Question: <URL>
"By the way, I have already read everywhere that 'arrayformula' does not work with the other functions that I have used and despite that I have tried infinite combinations but I still have hope..."
I need to find a way to replicate something like in the picture, but using 'ARRAYFORMULA' because the current form that I discovered and made work stops working if they insert rows as I would need to copy the formulas to the new cells.

For the "Next" hyperlink it is "easy" since I use the following formula, where the 2nd parameter of the 'MATCH' function is relative and searches the lower range for the current cell.
Column D:
'''
=IF( ISERROR( MATCH( $A2; $A3:$A; 0)); "-"; HYPERLINK( "#gid=772477244&range="&ADDRESS( ROW()+MATCH($A2;$A3:$A;0); 1; 4); "Next"))
'''
For the "Previous" hyperlink... well... it's a bit more complicated.
First: I need two auxiliary columns, one to number the rows (with 'arrayformula') and another to get the previous row in which it appears (for this I found 3 different ways: 'query()', 'maxif()' or a combination of 'max(filter())' although none work for me with 'ARRAYFORMULA').
Column C:
'''
=IF(ISERROR(F2);"-"; HYPERLINK("#gid=772477244&range="&ADDRESS(F2;1;4); "Previous"))
'''
Column E:
'''
=ARRAYFORMULA( SI( A:A="";; FILA(A:A)))
'''
Column F ( I really don't know which one is the best)
option 1:
'''
=QUERY( A:E; "SELECT E WHERE E < "&E2&" AND A = '"& A2&"' ORDER BY E DESC LIMIT 1")
'''
option 2:
'''
=MAX( FILTER( E:E; A:A=A2; E:E<E2))
'''
option 3:
'''
=MAXIFS( $E:$E; $A:$A; $A2; $E:$E; "<"&FILA($E2))
'''
if you find inconsistencies of ',' and ';' It's because it's in another language.
I hope I was clear and thank you.
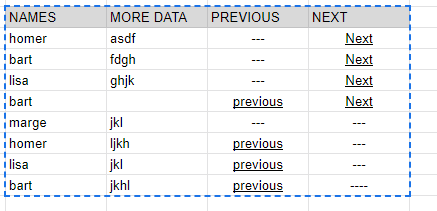
Answer: try:
'''
=INDEX(IF(A2:A="",,IF(ISERROR(VLOOKUP(A2:A&
COUNTIFS(A2:A, A2:A, ROW(A2:A), "<="&ROW(A2:A))+{-1, 1}, {A2:A&
COUNTIFS(A2:A, A2:A, ROW(A2:A), "<="&ROW(A2:A)), ROW(A2:A)}, 2, )),
"---", HYPERLINK("#gid=0&range=A"&VLOOKUP(A2:A&
COUNTIFS(A2:A, A2:A, ROW(A2:A), "<="&ROW(A2:A))+{-1, 1}, {A2:A&
COUNTIFS(A2:A, A2:A, ROW(A2:A), "<="&ROW(A2:A)), ROW(A2:A)}, 2, ),
{"previous", "next"}))))
'''
or in your locale:
'''
=INDEX(IF(A2:A="";;IF(ISERROR(VLOOKUP(A2:A&
COUNTIFS(A2:A; A2:A; ROW(A2:A); "<="&ROW(A2:A))+{-1\ 1}; {A2:A&
COUNTIFS(A2:A; A2:A; ROW(A2:A); "<="&ROW(A2:A))\ ROW(A2:A)}; 2; ));
"---"; HYPERLINK("#gid=0&range=A"&VLOOKUP(A2:A&
COUNTIFS(A2:A; A2:A; ROW(A2:A); "<="&ROW(A2:A))+{-1\ 1}; {A2:A&
COUNTIFS(A2:A; A2:A; ROW(A2:A); "<="&ROW(A2:A))\ ROW(A2:A)}; 2; );
{"previous"\ "next"}))))
'''
<URL>
## demo sheet